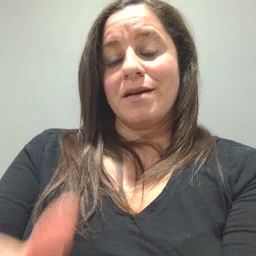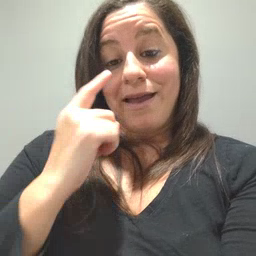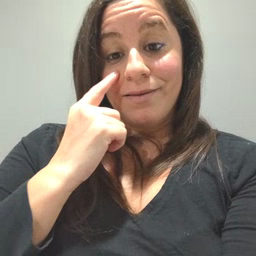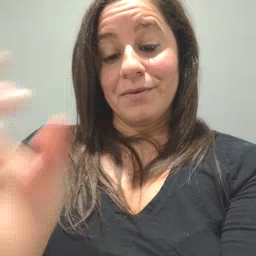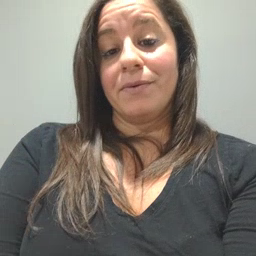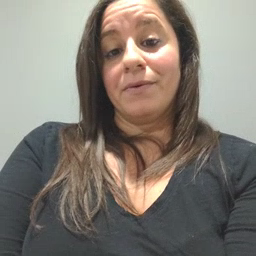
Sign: eye